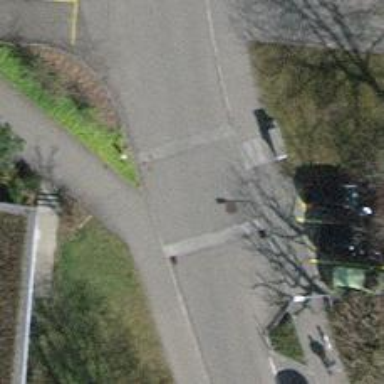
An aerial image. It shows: Traffic calming table.